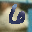
Label: 6